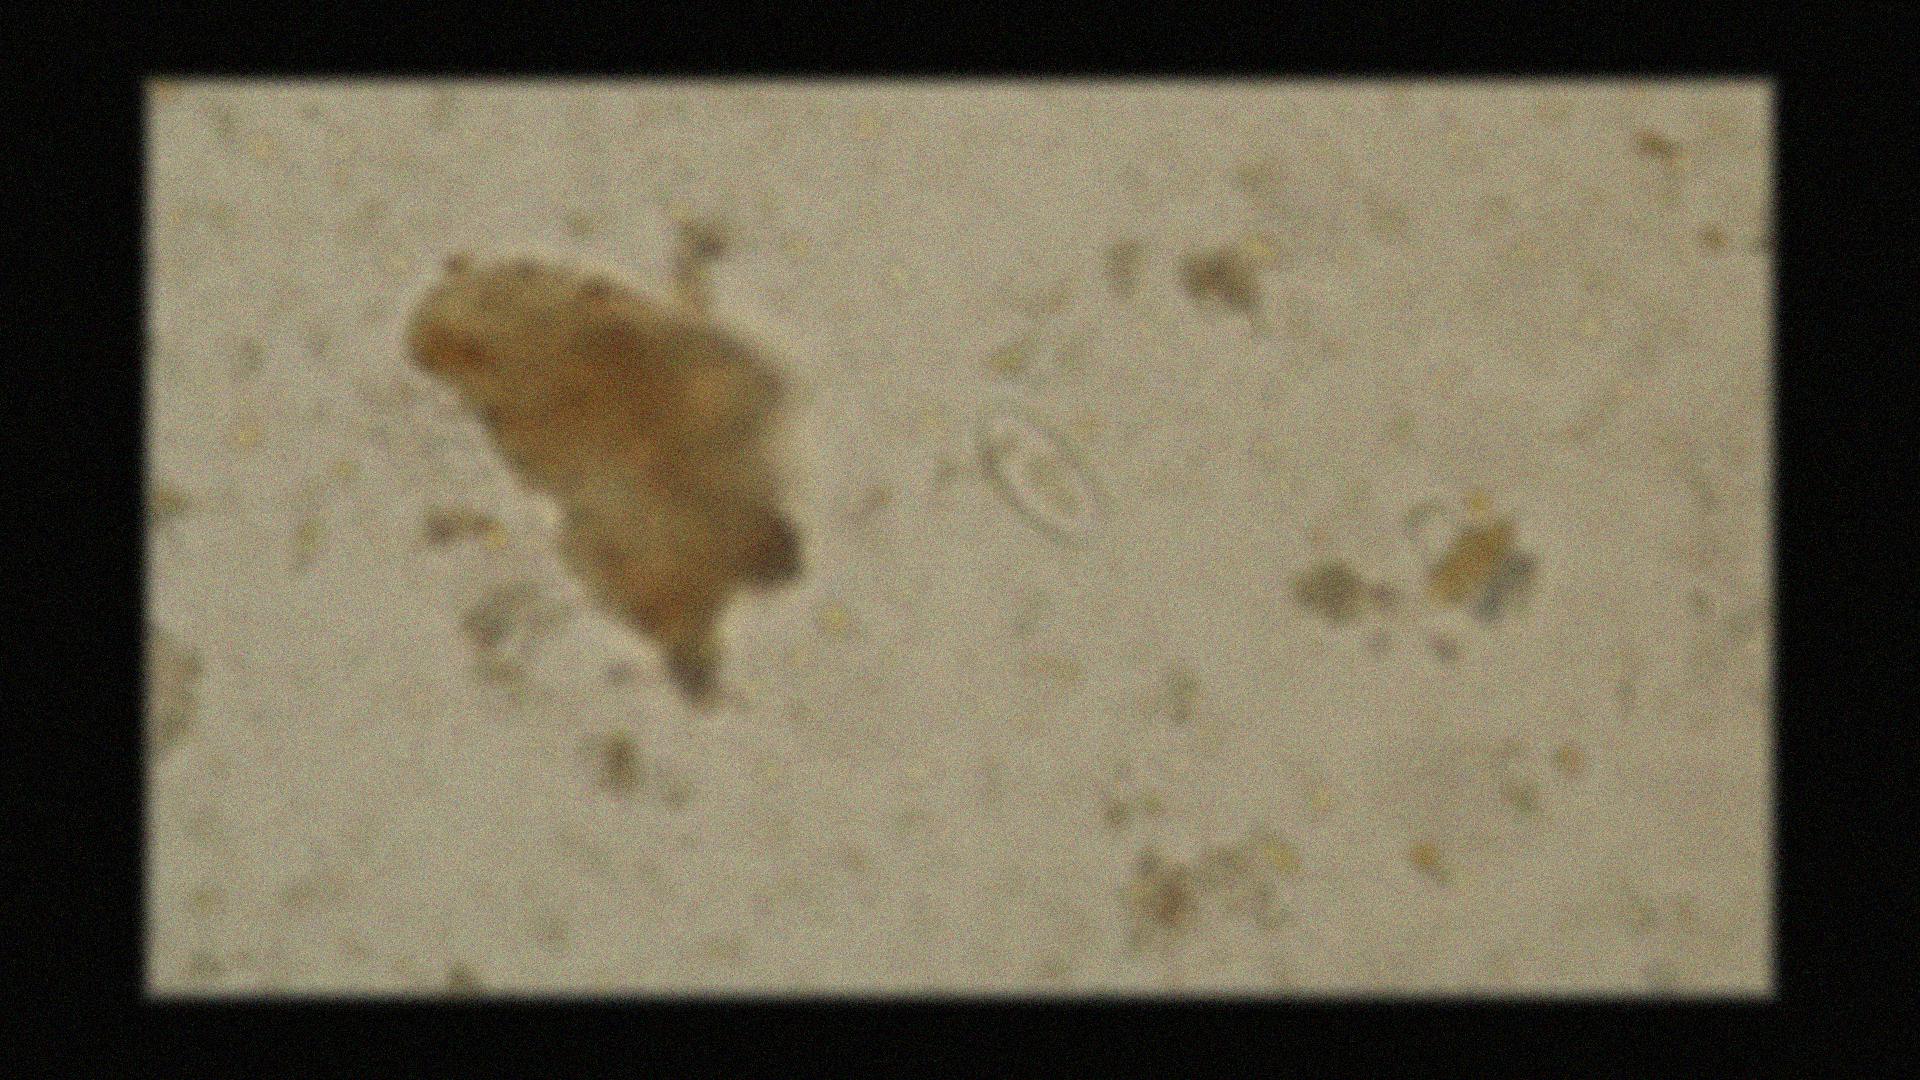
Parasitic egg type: Enterobius vermicularis